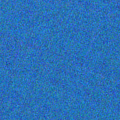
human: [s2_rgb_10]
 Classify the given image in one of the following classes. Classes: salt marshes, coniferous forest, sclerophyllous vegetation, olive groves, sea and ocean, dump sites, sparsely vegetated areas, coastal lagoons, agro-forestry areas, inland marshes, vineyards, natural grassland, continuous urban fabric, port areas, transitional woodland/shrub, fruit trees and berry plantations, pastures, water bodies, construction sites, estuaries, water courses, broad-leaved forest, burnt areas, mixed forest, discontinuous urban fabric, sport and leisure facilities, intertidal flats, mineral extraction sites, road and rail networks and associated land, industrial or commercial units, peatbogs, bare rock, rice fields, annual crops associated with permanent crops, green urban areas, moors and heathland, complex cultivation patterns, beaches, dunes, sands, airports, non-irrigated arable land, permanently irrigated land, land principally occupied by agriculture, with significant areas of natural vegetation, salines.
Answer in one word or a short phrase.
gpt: sea and ocean